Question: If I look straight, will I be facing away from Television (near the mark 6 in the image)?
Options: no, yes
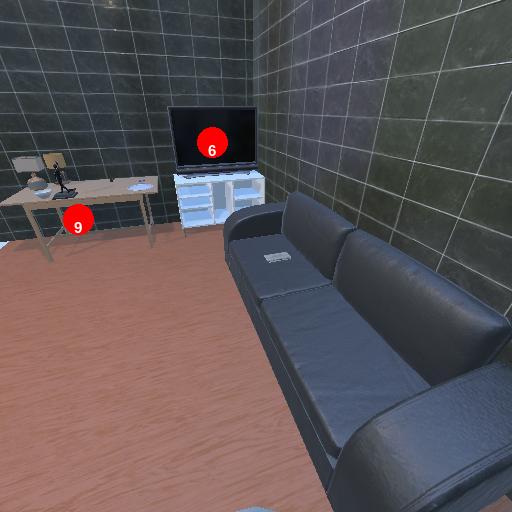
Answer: no